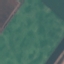
Label: AnnualCrop